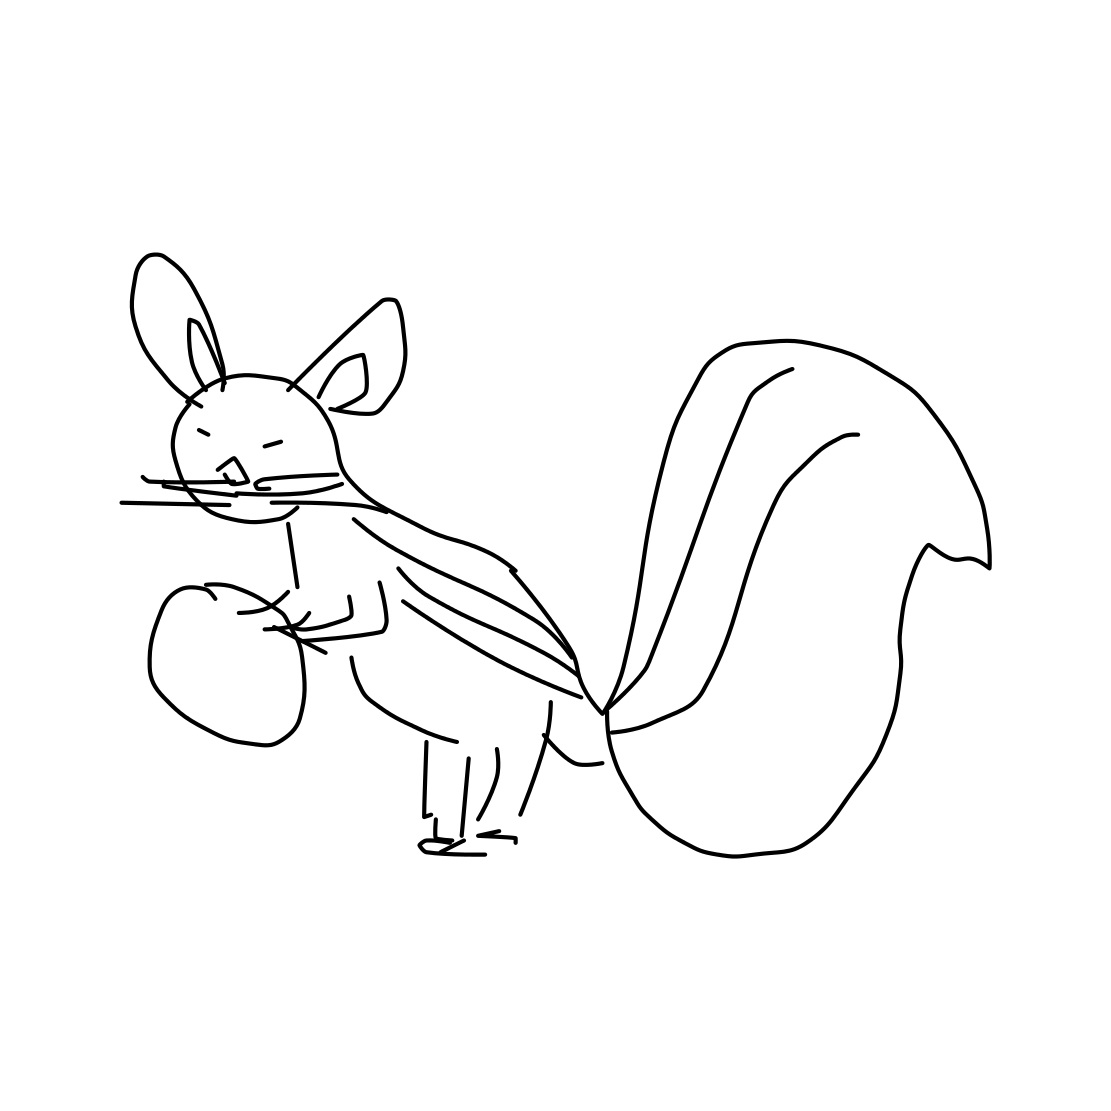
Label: squirrel